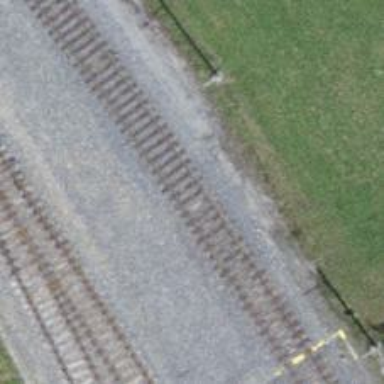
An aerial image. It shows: Single-track railway with electrified contact lines.